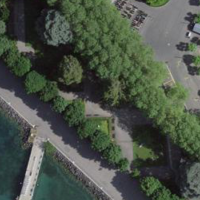
EUNIS habitat code: 53
Species observed at this site:
Corvus corone
Alcedo atthis
Bucephala clangula
Aegithalos caudatus
Sylvia atricapilla
Larus cachinnans
Cosmos bipinnatus
Pernis apivorus
Larus michahellis
Cygnus olor
Anas bahamensis
Erithacus rubecula
Phoenicurus ochruros
Rissa tridactyla
Periparus ater
Xema sabini
Cyanistes caeruleus
Sturnus vulgaris
Chloris chloris
Larus canus
Troglodytes troglodytes
Corvus frugilegus
Aix galericulata
Passer domesticus
Cedrus deodara
Turdus merula
Tachymarptis melba
Spatula clypeata
Mareca strepera
Hirundo rustica
Mergus merganser
Milvus migrans
Milvus milvus
Sterna hirundo
Regulus regulus
Phylloscopus trochilus
Motacilla alba
Delichon urbicum
Tachybaptus ruficollis
Certhia brachydactyla
Podiceps grisegena
Podiceps cristatus
Fulica atra
Anas crecca
Podiceps auritus
Dendrocopos major
Podiceps nigricollis
Buteo buteo
Chroicocephalus ridibundus
Phylloscopus collybita
Gallinula chloropus
Pica pica
Columba livia
Falco tinnunculus
Motacilla cinerea
Anas platyrhynchos
Alopochen aegyptiaca
Aythya ferina
Streptopelia decaocto
Aythya fuligula
Fringilla coelebs
Regulus ignicapilla
Coloeus monedula
Carduelis carduelis
Columba palumbus
Phalacrocorax carbo
Amaranthus blitum
Parus major
Ficus carica
Accipiter nisus